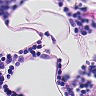
Metastatic tissue present: no